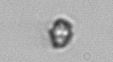
Label: Heterocapsa_rotundata